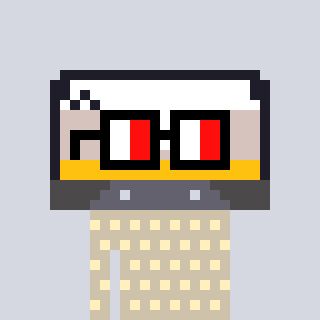
a pixel art character with square glasses with black frames and red eyes, a cassette tape-shaped head and a bege-colored body on a cool background